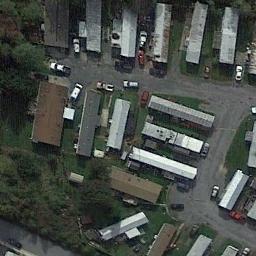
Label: mobile_home_park